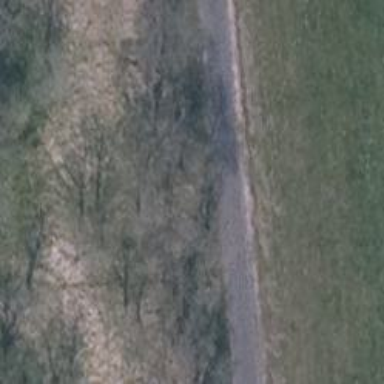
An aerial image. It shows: Asphalt track with grade1 tracktype. It is lined with dyke.